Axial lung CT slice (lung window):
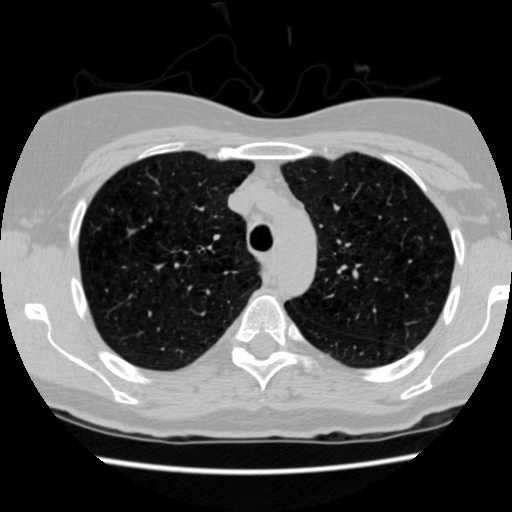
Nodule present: no